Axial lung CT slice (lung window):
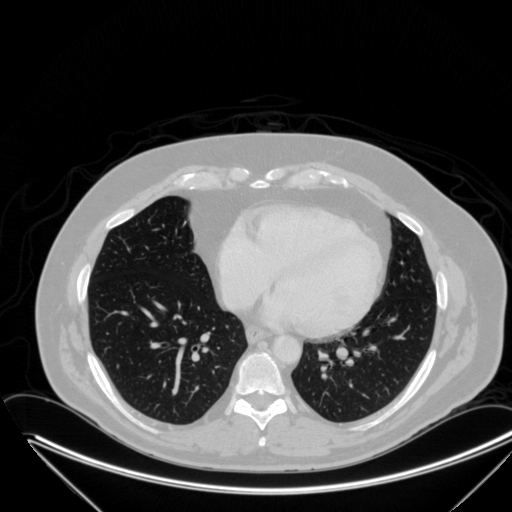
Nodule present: yes
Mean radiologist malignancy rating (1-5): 3.5